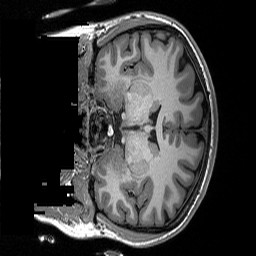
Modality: T1w
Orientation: coronal
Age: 22
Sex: female
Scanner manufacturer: siemens
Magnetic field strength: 3 T
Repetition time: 2.3 s
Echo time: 0.00298 s